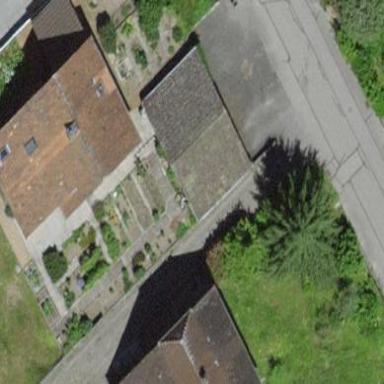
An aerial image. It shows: Garages with flat roofs.